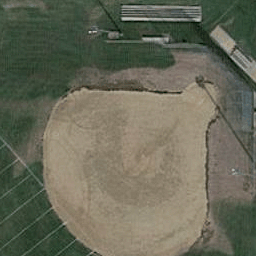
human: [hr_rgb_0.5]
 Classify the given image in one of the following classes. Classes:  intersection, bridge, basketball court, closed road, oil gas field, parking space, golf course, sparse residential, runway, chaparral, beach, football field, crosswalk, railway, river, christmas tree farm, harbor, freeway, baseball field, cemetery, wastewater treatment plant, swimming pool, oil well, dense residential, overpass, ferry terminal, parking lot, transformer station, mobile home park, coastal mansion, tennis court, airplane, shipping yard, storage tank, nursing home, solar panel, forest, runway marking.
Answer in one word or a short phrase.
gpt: baseball field